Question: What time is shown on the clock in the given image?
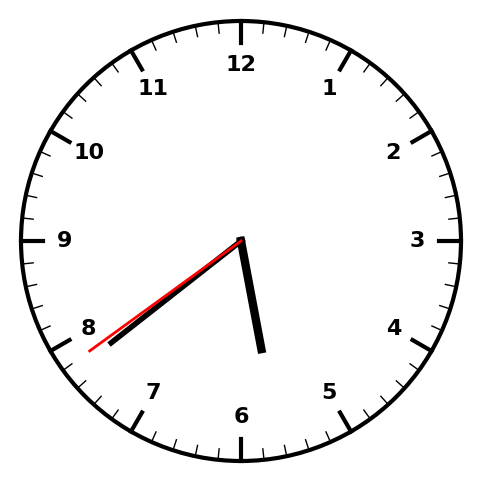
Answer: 05:38:39